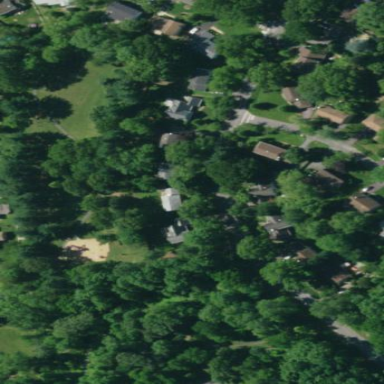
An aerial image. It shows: Neighborhood park designated as leisure land for protection.